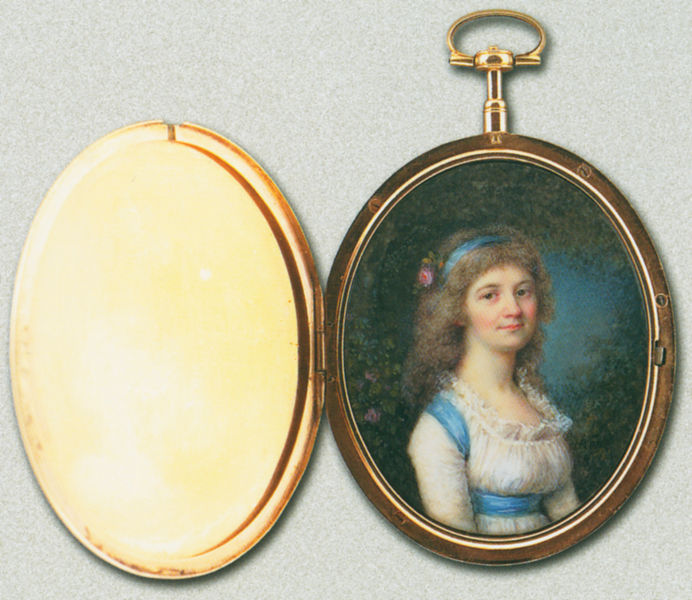
Titel: Dame in weißem Kleid und blauen Bändchen
Künstler: Jacob Röngren
Institution: Celle, Bomann-Museum
Schlagwörter: blau, blätter, laub, weiß, mädchen, blume, frau, haar, kleid, blüte, rose, jung, band, gesicht, haarschmuck, portrait, gold, brustbild, locken, rosa, farbe, haarband, ring, griff, deckel, medaillon, halbprofil, anhänger, medallion, scharnier